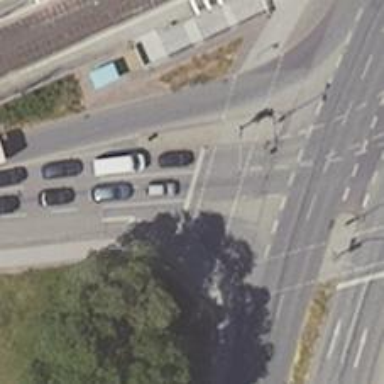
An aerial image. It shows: Road with traffic signals for signaling.